Question: I have two tables, and and here is an example of my image_data table.
'''
image_id | slide_id | language_id | type |
101 | 1 | 1 | CQ |
101 | 2 | NULL | NULL |
56 | 5 | 1 | TN |
56 | NULL | 2 | NULL |
'''
So basically, each image will have different options and I am wondering the best way to implement this.. because I have a feeling I am doing this the wrong way.
With this, I can run a query to use 'GROUP_CONCAT()' to turn values in multiple rows into a single concatenated string.
'''
image_id | slide_id | language_id | type |
101 | 1,2 | 1 | CQ |
56 | 5 | 1,2 | TN |
'''
Which is fine, but the problem with the way I am doing it right now is..it seems like it will be really difficult to update the rows with my backend system.

So with my query, I can determine which ones to check based on the database since I have it all in one row since I concatenated it. But now it's like.. when I go to click "Save" and update the rows, which one do I update? there can be more than 1 row of the same image id, so how would I update the right one, and so on.
If I checked off another slide for then I would need to create a new row for it. If after that I wanted to add another language_id to it, then I would need to make sure to not add a new row since one exists with a NULL value, and to just replace the NULL value with the new language id.
It just seems really complicated and there's so many factors, that using this method is really hard to program.
What would be the best way to do this? Any suggestions are really appreciated.
Thanks!
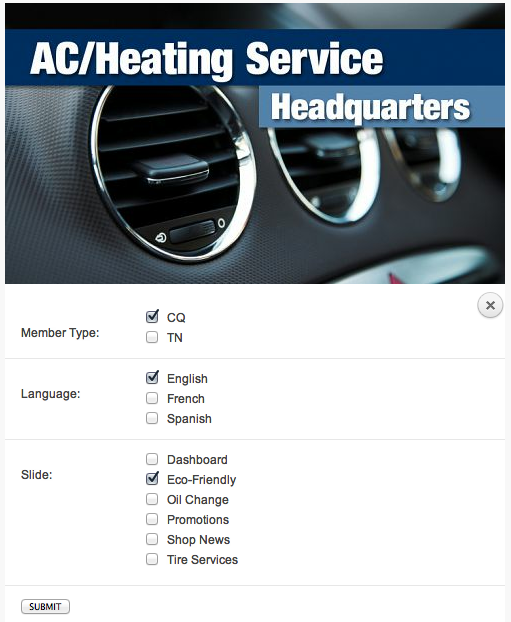
Answer: What you need to do is implement N:M (many-to-many) relationships between your 'images' and 'slides' / 'languages' / 'types' tables so that your design is more normalized (one fact in one place).
one 'image' can have multiple 'slides', and one 'slide' may be an option of multiple 'images'. -- this is a N:M relationship. Same goes for languages and types.
What you need to do is get rid of your 'image_data' table which houses the options between and have three separate cross-reference tables instead. Here's how you would model it:
---
Base tables:
> (image_id [PK], ...)(slide_id [PK], slide_name, ...)(language_id [PK], language_name, ...)(type_name [PK], ...)
Cross-Reference tables:
> (image_id [PK], slide_id [PK])(image_id [PK], language_id [PK])(image_id [PK], type_name [PK])
How it would look in ER:

With this type of design, you wouldn't have to deal with 'NULL' values or figuring out which row to update because you now have just . To get all options, you would still have to do 'GROUP_CONCAT()' like so:
'''
SELECT
a.*,
GROUP_CONCAT(c.slide_name) AS slides,
GROUP_CONCAT(e.language_name) AS languages,
GROUP_CONCAT(f.type_name) AS types
FROM
images a
LEFT JOIN
images_has_slides b ON a.image_id = b.image_id
LEFT JOIN
slides c ON b.slide_id = c.slide_id
LEFT JOIN
images_has_languages d ON a.image_id = d.image_id
LEFT JOIN
languages e ON d.language_id = e.language_id
LEFT JOIN
images_has_types f ON a.image_id = f.image_id
GROUP BY
a.image_id
'''
Then to update image options, you would use 'INSERT' and 'DELETE' on the cross-reference tables:
Let's say you wanted to add two languages to an image, you would do
'''
INSERT INTO images_has_languages (image_id, language_id)
VALUES (101, 4), (101, 5);
'''
The above query adds languages with id's of '4' and '5' to the image that has an id of '101'.
To remove options (unchecking on the form) - let's say you wanted to remove 2 slides from an image
'''
DELETE FROM images_has_slides WHERE image_id = 101 AND slide_id IN (3,6)
'''
This removes slides with id's of '3' and '6' from the image that has an id of '101'.
So in your application, you could figure out if you need to do insert/delete queries based on if the user unchecked or checked values in the form for the image.